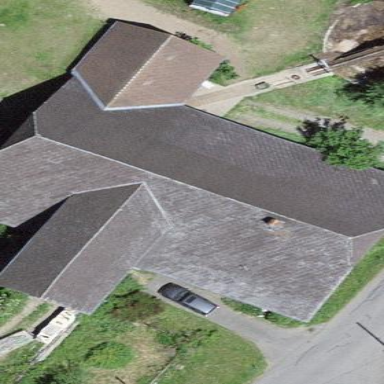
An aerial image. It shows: Farm building.